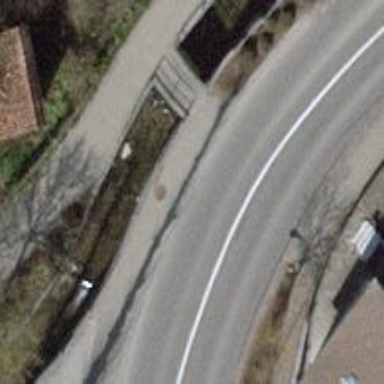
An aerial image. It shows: Asphalt footway with unmarked crossing and visible markings.